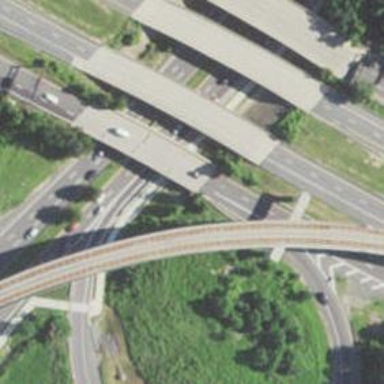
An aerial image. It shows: Motorway junction.